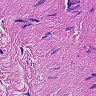
Metastatic tissue present: no